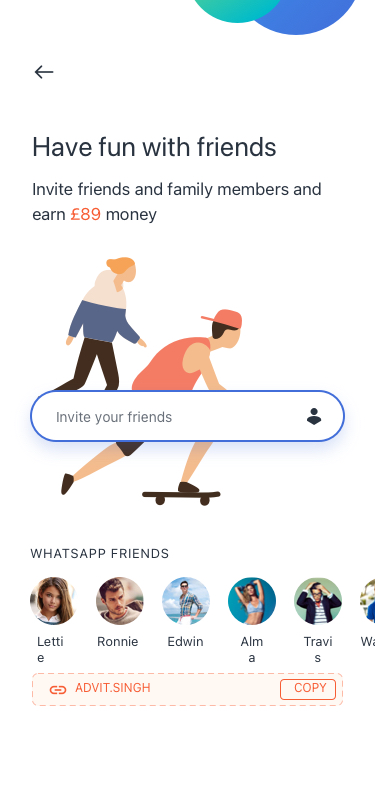
Text in this UI design:
Have fun with friends
Invite friends and family members and earn £89 money
Invite your friends
whatsapp friends
Lettie
Ronnie
Edwin
Washing…
Alma
Travis
COPY
ADVIT.SINGH
